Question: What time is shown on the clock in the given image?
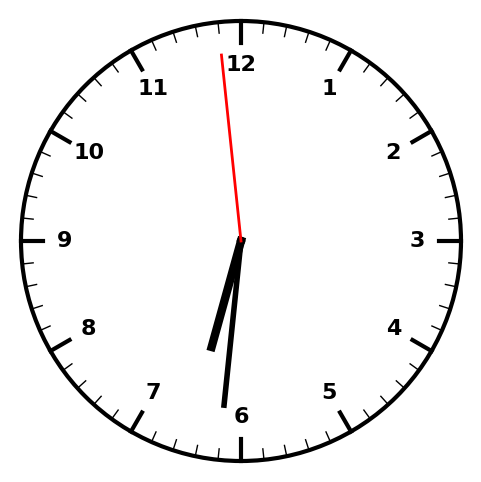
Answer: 06:30:59